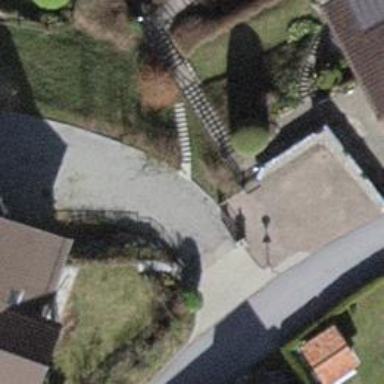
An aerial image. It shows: Paved driveway designated as service road.